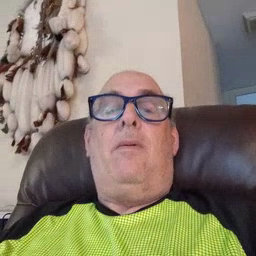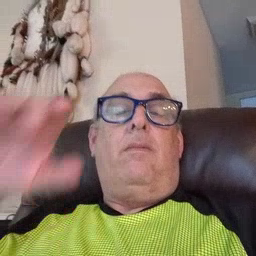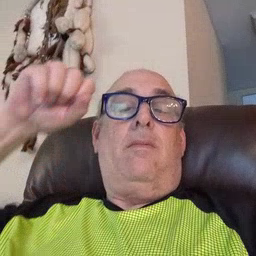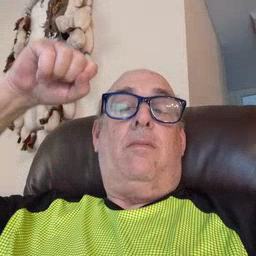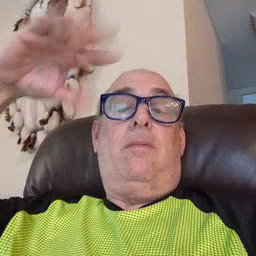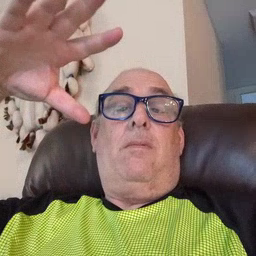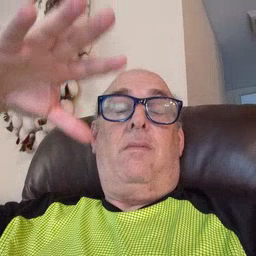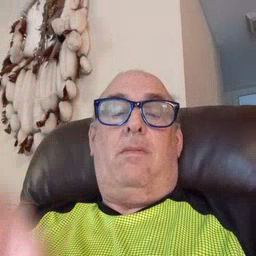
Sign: sun